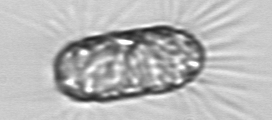
Label: Corethron_hystrix